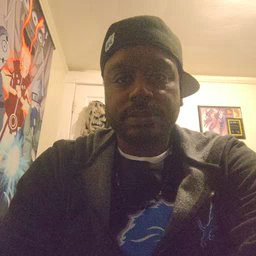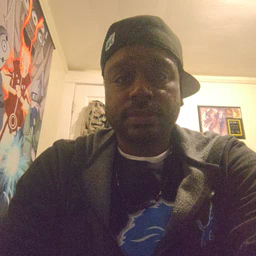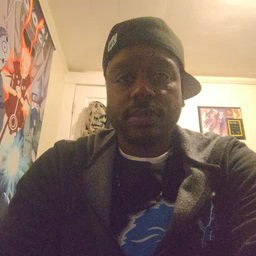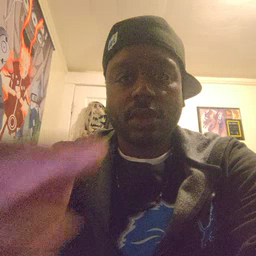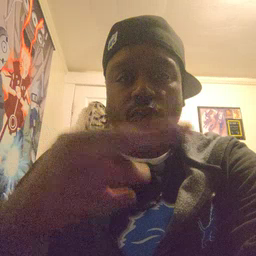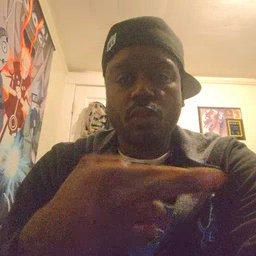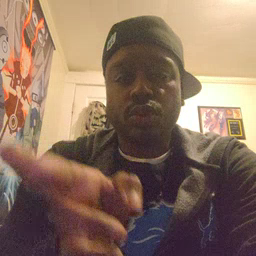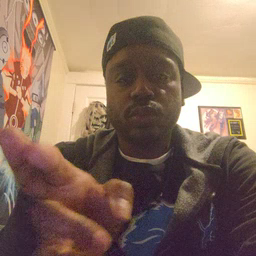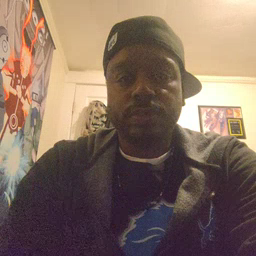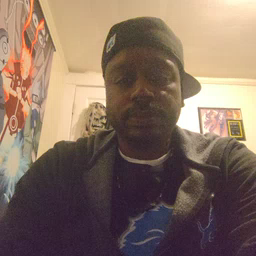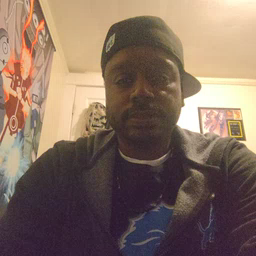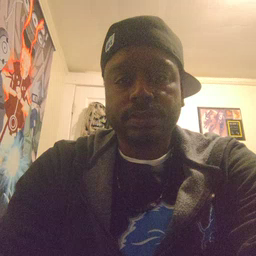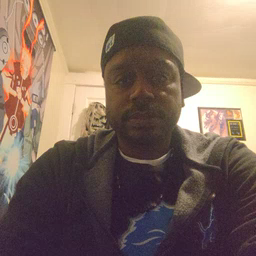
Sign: room